Field crop: maize
Growth stage: 2
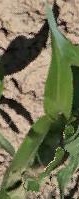
Species: maize